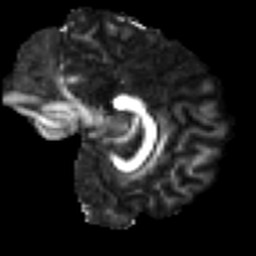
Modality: FA
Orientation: sagittal
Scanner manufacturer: siemens
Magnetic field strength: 3 T
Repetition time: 3.6 s
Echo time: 0.092 s